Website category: sports
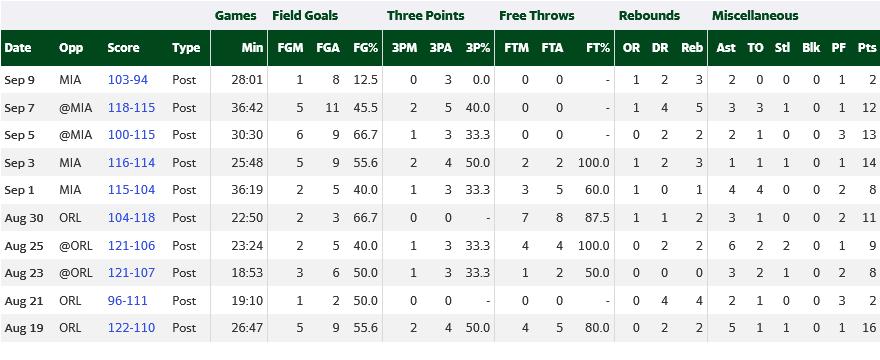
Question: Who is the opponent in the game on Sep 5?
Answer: MIA

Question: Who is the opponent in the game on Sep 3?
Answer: MIA

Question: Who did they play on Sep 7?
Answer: MIA

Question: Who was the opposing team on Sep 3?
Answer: MIA

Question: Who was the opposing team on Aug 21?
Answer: ORL

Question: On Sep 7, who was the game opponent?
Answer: MIA

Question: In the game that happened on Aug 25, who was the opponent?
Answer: ORL

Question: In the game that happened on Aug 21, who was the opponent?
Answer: ORL

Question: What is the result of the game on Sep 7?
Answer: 118-115

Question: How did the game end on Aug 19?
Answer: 122-110

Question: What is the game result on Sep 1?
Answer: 115-104

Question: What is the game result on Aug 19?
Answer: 122-110

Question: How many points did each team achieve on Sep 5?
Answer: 100-115

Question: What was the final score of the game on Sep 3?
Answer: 116-114

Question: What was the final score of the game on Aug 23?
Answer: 121-107

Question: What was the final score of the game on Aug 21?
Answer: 96-111

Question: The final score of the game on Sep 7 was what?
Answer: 118-115

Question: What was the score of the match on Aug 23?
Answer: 121-107

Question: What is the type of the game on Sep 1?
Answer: Post

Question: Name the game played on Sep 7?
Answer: Post

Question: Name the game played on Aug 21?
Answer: Post

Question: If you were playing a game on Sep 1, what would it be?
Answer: Post

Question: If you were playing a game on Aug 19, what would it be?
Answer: Post

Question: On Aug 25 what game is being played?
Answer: Post

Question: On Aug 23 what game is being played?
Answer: Post

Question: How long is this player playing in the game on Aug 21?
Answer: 19:10

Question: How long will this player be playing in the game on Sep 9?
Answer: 28:01

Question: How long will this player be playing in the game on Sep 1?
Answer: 36:19

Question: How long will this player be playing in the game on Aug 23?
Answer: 18:53

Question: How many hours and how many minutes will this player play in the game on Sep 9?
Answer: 28:01

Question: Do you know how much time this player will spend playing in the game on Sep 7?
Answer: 36:42

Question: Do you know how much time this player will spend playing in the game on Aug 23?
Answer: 18:53

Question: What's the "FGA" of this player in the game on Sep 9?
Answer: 8

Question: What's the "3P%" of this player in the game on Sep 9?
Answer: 0.0

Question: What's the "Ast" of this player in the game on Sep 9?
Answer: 2

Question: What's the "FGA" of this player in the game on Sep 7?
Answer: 11

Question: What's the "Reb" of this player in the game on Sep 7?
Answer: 5

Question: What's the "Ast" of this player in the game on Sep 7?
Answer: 3

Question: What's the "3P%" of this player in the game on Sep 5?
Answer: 33.3

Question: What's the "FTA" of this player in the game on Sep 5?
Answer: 0

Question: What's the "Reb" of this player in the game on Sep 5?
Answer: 2

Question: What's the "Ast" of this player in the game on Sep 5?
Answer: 2

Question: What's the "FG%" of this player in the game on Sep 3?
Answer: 55.6

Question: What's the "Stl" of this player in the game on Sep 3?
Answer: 1

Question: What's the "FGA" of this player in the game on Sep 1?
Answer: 5

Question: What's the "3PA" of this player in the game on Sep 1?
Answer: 3

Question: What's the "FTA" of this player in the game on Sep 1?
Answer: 5

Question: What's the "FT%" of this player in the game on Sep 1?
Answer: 60.0

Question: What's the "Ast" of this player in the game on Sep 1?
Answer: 4

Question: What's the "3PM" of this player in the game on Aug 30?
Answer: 0

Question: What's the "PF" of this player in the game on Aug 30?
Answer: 2

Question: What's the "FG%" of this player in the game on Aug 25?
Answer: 40.0

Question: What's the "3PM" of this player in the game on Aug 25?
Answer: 1

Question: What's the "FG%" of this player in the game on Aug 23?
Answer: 50.0

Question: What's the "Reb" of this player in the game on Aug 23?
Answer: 0

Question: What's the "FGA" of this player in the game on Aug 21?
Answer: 2

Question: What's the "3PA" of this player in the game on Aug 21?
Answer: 0

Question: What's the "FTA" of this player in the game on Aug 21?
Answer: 0

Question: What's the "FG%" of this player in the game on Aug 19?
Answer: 55.6

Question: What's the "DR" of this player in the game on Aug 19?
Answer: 2

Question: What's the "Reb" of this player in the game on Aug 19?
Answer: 2

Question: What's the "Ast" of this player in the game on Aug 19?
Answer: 5

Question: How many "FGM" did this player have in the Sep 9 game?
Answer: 1

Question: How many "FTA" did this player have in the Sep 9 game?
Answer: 0